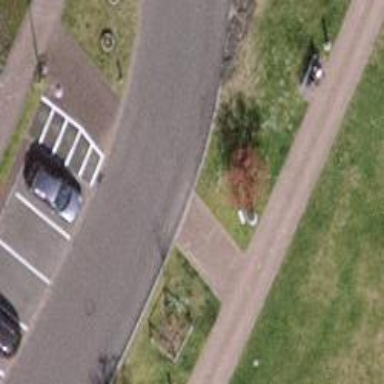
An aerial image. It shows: Path made of paving stones.